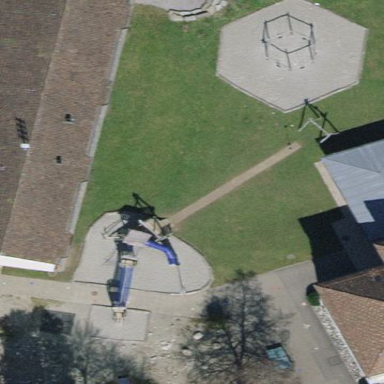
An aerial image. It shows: Unpaved playground area.